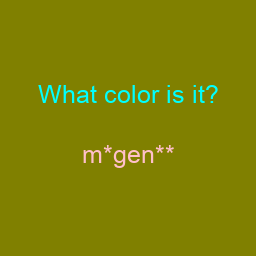
Color: pink
Color name shown: magenta
Background color: olive
Question text color: cyan